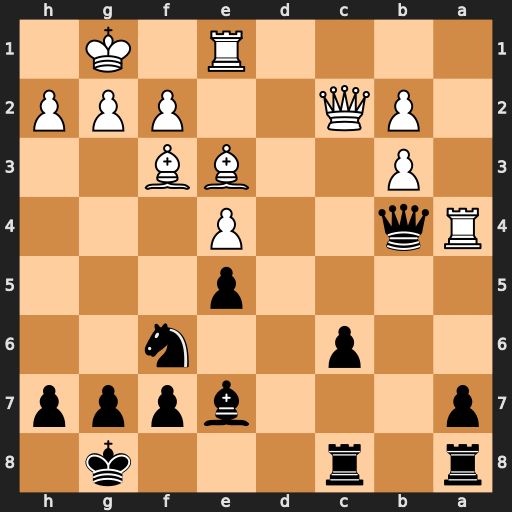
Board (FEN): r1r3k1/p3bppp/2p2n2/4p3/Rq2P3/1P2BB2/1PQ2PPP/4R1K1
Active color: b
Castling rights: -
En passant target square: -
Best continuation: Qxe1#